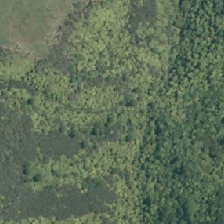
Land cover: broadleaved_indigenous_hardwood